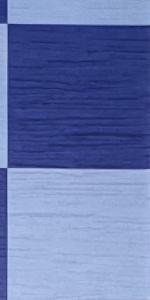
Label: Empty